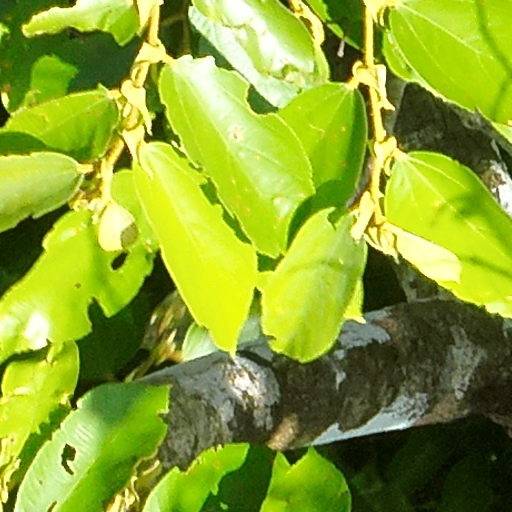
Species: Luehea seemannii
GBIF accepted scientific name: Luehea seemannii
Crown area (m\u00b2): 104.503